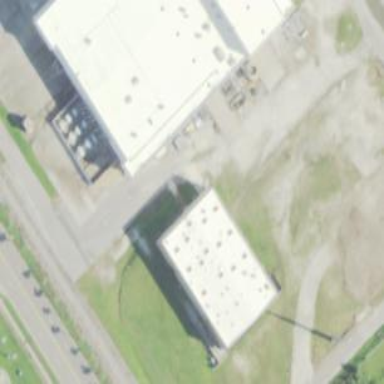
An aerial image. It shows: Industrial building.